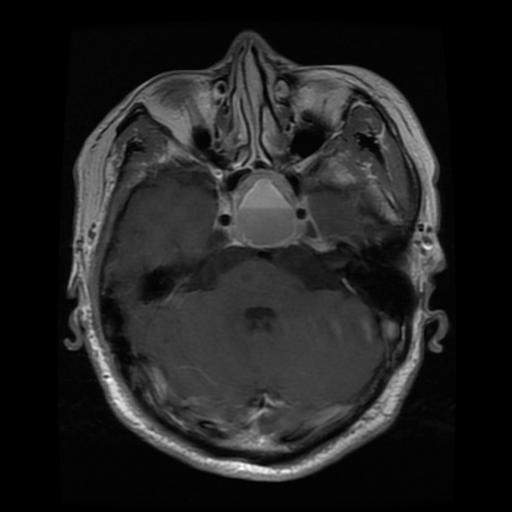
Label: pituitary